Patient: sex M, age 42
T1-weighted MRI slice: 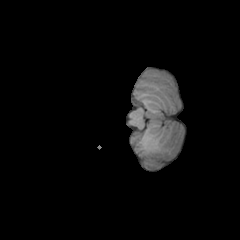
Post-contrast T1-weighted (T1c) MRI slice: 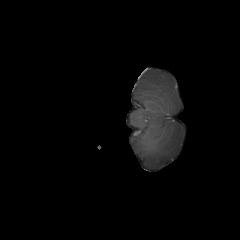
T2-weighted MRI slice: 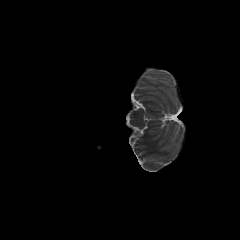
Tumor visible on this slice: no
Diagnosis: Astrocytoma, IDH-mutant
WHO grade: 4